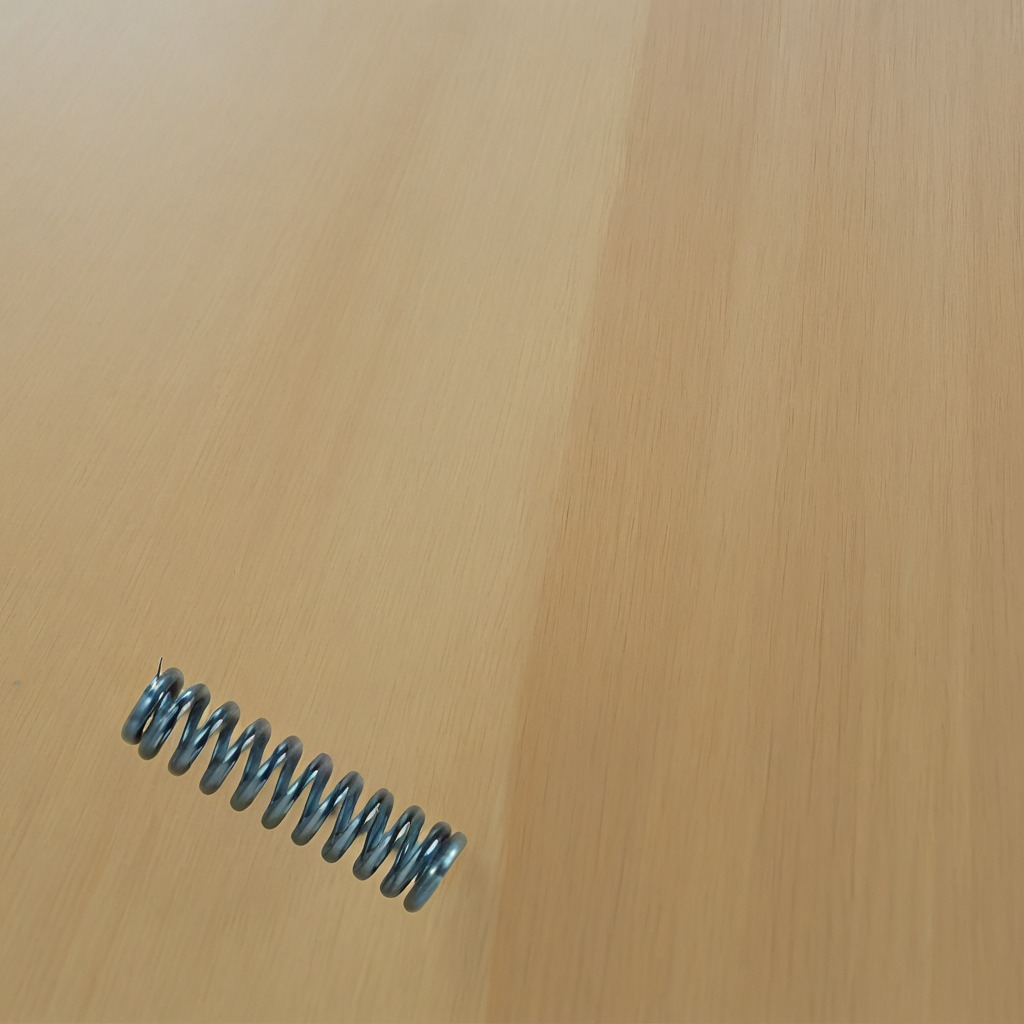
A coiled metal spring lies on the plywood surface in a paint workshop lit by afternoon window light.